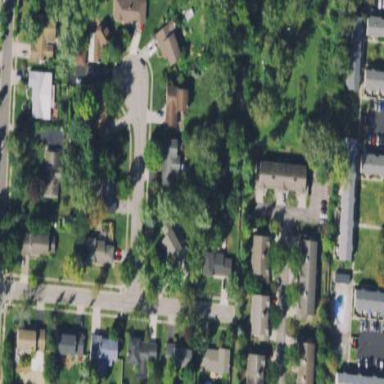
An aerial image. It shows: Residential area within neighborhood.